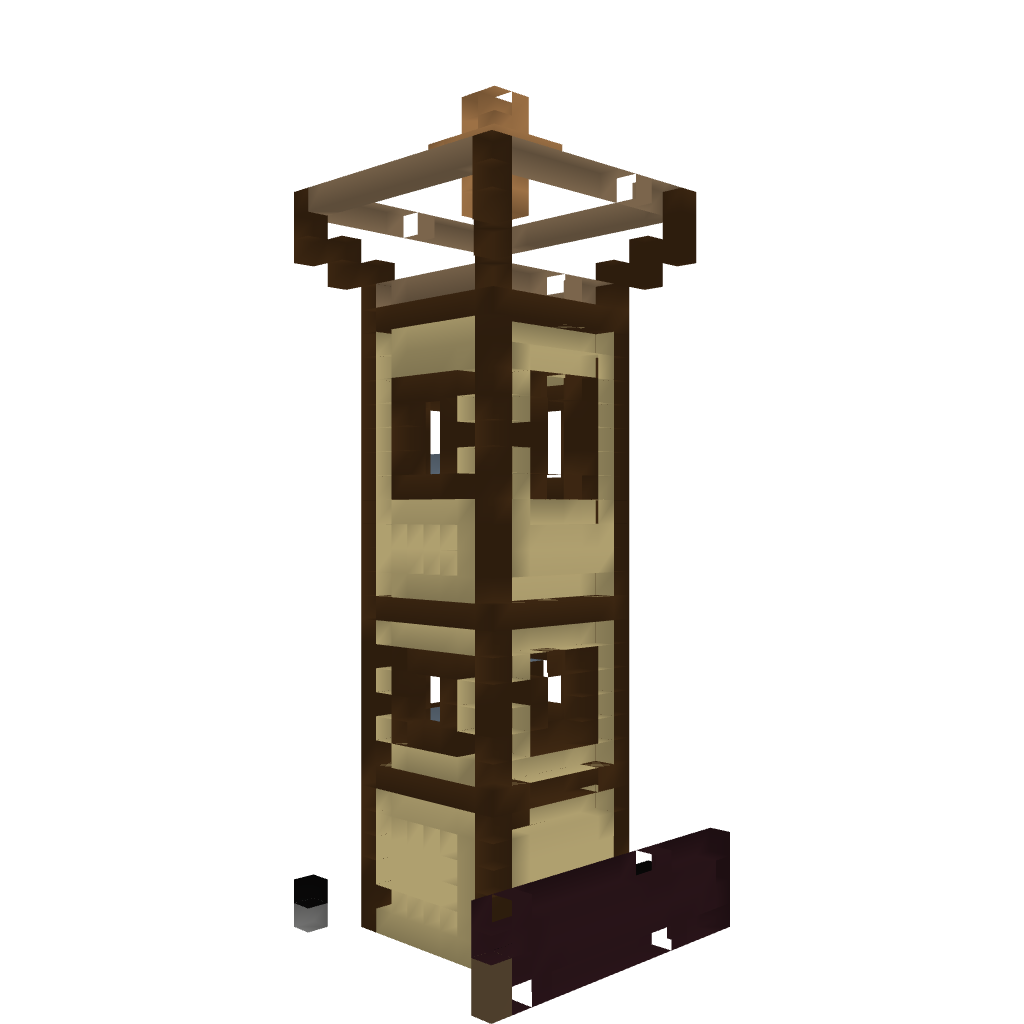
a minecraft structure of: paci tower